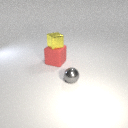
large red rubber cube behind small gray metal sphere